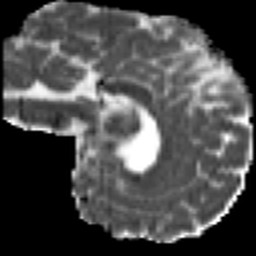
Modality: MD
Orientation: sagittal
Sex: male
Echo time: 0.114 s